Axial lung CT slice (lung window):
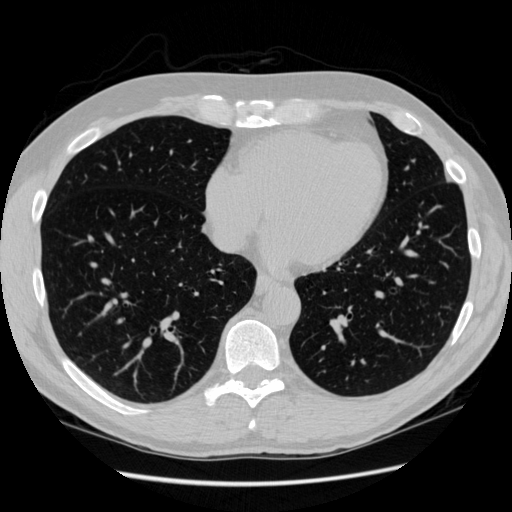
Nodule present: no